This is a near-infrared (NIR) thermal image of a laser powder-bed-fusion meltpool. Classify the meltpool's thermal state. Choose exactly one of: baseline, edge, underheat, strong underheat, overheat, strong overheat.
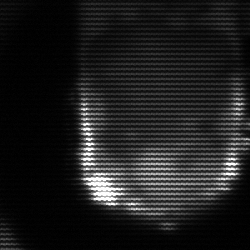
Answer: baseline